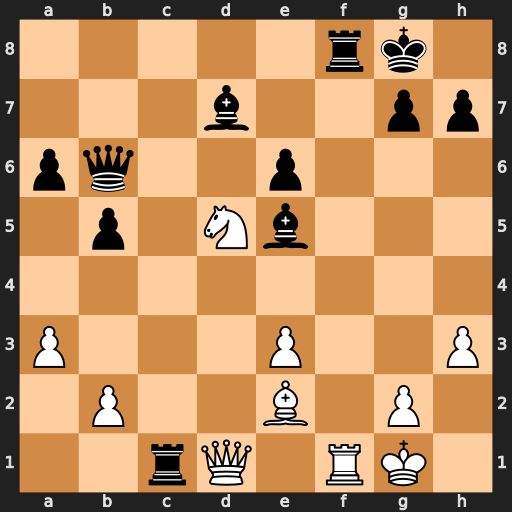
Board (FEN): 5rk1/3b2pp/pq2p3/1p1Nb3/8/P3P2P/1P2B1P1/2rQ1RK1
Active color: w
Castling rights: -
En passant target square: -
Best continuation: Ne7+ Kh8 Rxf8#